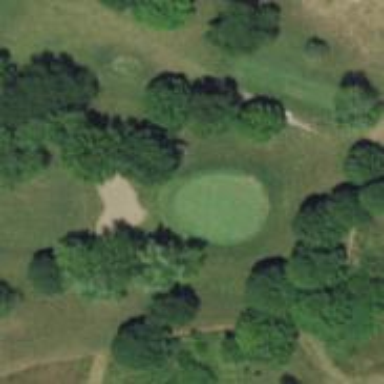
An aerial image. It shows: Golf hole.